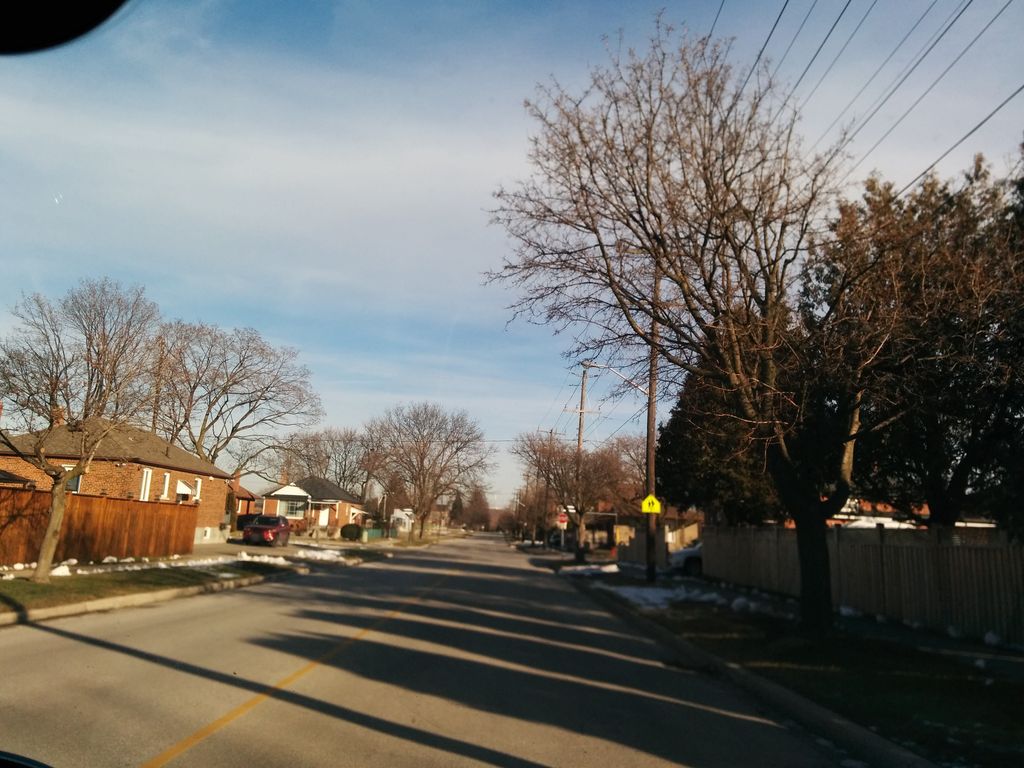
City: toronto